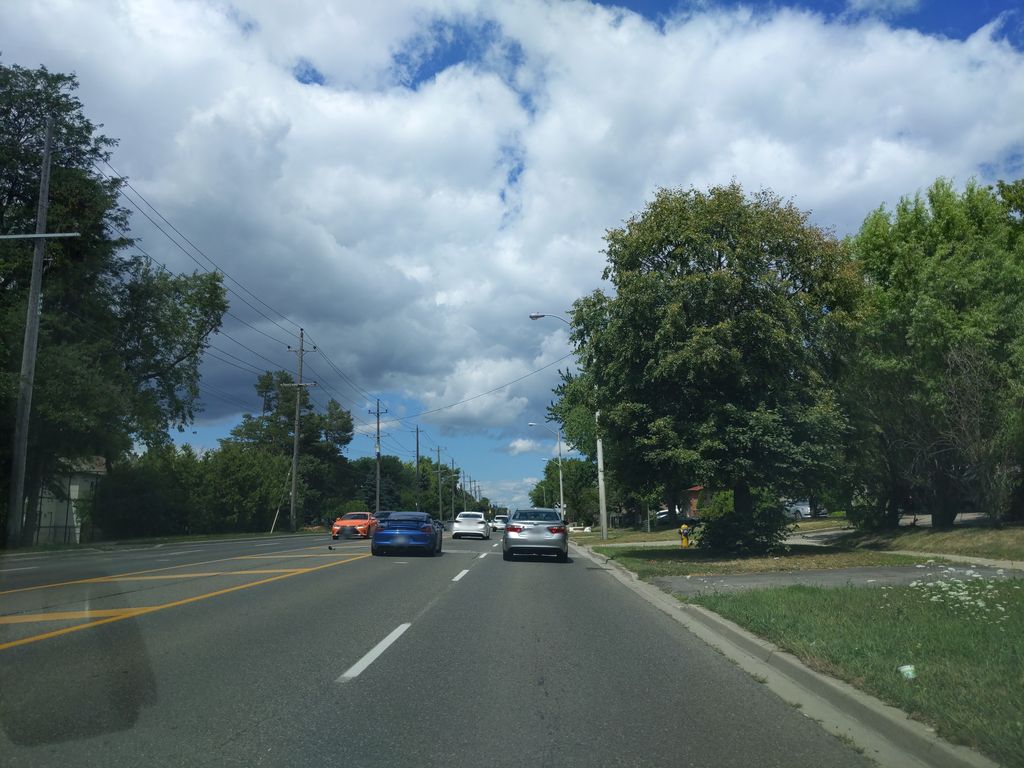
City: toronto